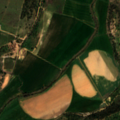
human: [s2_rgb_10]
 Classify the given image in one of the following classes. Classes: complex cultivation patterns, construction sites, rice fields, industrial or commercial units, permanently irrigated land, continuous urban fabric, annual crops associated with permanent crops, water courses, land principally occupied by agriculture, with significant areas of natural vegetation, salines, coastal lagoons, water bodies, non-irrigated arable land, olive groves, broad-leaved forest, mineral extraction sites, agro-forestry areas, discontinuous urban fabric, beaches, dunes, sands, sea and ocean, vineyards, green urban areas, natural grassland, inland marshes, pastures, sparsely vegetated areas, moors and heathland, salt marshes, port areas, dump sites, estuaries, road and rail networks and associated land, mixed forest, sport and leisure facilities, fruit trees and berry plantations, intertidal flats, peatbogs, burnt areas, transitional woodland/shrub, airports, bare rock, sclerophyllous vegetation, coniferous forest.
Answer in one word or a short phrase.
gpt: permanently irrigated land, olive groves, complex cultivation patterns, agro-forestry areas